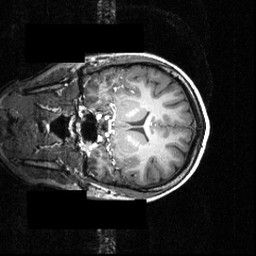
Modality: T1w
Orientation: coronal
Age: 16
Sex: female
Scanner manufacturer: siemens
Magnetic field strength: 3.951 T
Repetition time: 1.5 s
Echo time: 0.00335 s